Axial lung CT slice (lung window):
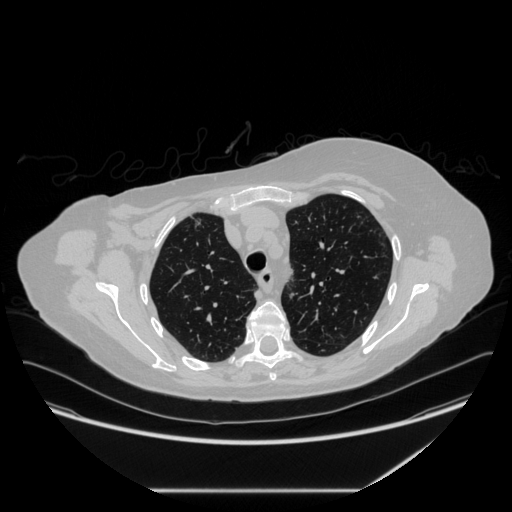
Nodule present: no